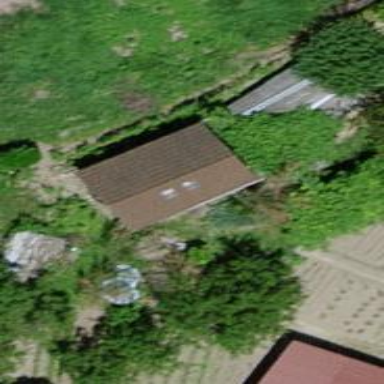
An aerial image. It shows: Shed building.